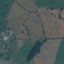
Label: Pasture